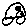
Label: car